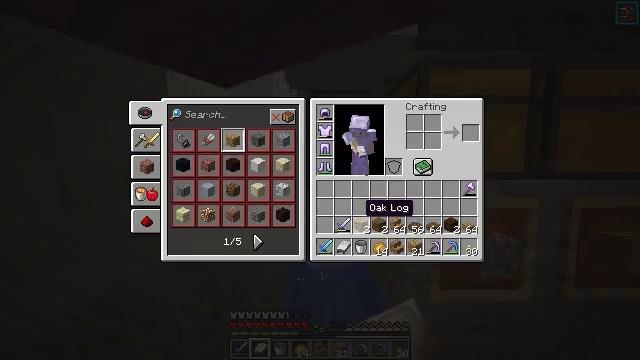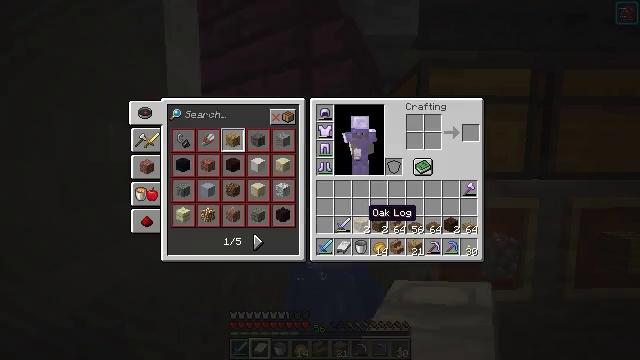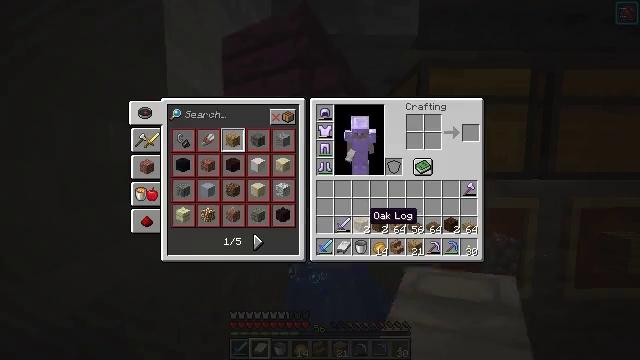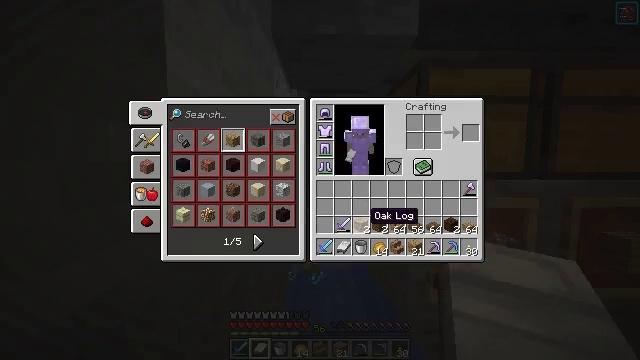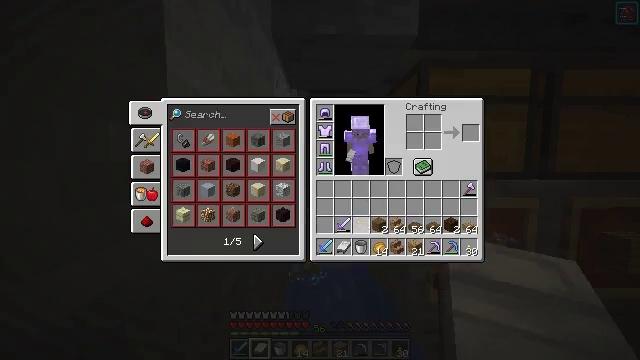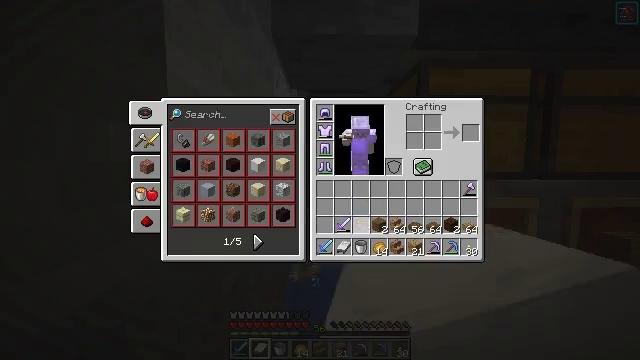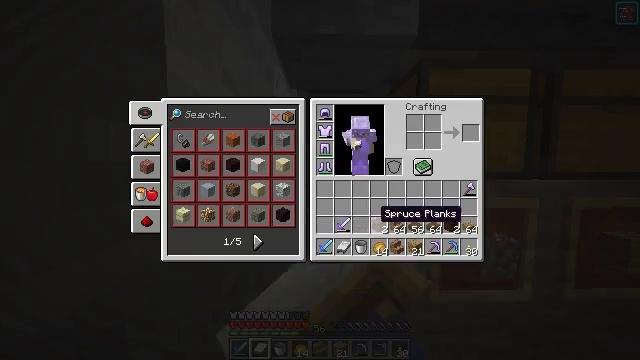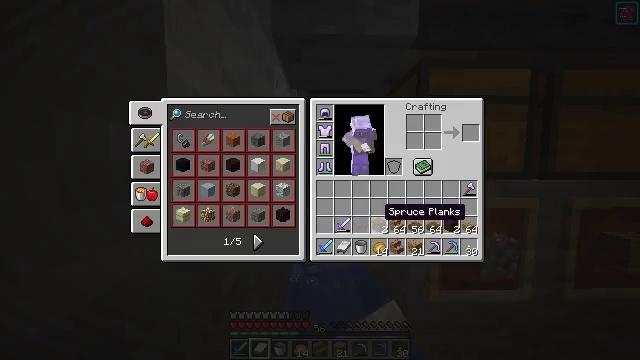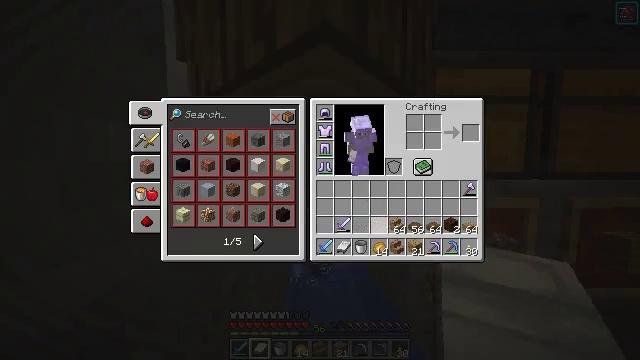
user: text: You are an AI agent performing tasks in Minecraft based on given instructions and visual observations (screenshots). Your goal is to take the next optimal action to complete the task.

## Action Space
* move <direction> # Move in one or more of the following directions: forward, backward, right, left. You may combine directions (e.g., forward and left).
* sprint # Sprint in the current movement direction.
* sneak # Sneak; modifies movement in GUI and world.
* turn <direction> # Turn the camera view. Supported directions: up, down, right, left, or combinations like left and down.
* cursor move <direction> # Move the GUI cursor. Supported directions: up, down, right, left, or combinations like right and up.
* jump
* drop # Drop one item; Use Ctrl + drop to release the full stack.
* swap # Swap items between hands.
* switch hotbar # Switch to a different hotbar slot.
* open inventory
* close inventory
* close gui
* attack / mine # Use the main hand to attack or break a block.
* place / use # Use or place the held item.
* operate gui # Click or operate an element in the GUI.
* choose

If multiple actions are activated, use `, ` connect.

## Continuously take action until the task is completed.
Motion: motion action
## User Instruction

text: Remove an oak log from the inventory.
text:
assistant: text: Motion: sprint, open gui
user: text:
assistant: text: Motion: sprint
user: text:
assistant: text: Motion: sprint
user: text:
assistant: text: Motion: sprint, drop
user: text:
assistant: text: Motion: sprint, drop
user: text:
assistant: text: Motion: sprint, cursor move right
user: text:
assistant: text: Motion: sprint
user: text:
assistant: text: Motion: sprint, drop
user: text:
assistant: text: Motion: sprint, drop